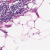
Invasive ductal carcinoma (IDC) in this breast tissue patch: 0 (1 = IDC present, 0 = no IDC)